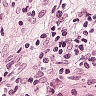
Metastatic tissue present: yes